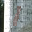
Label: 1